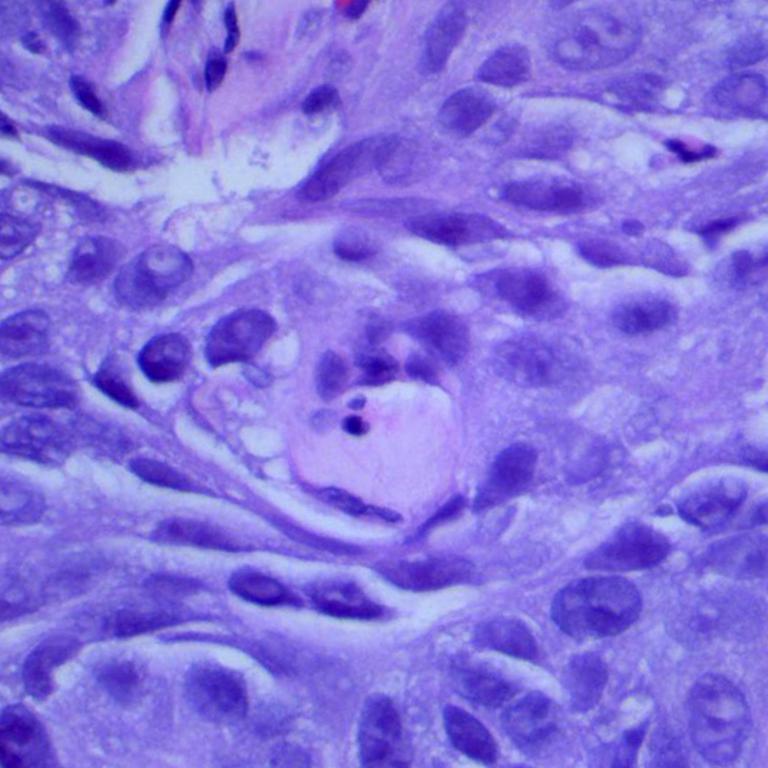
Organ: lung
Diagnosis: squamous carcinomas